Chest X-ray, AP view. Patient: 32 years old, sex M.
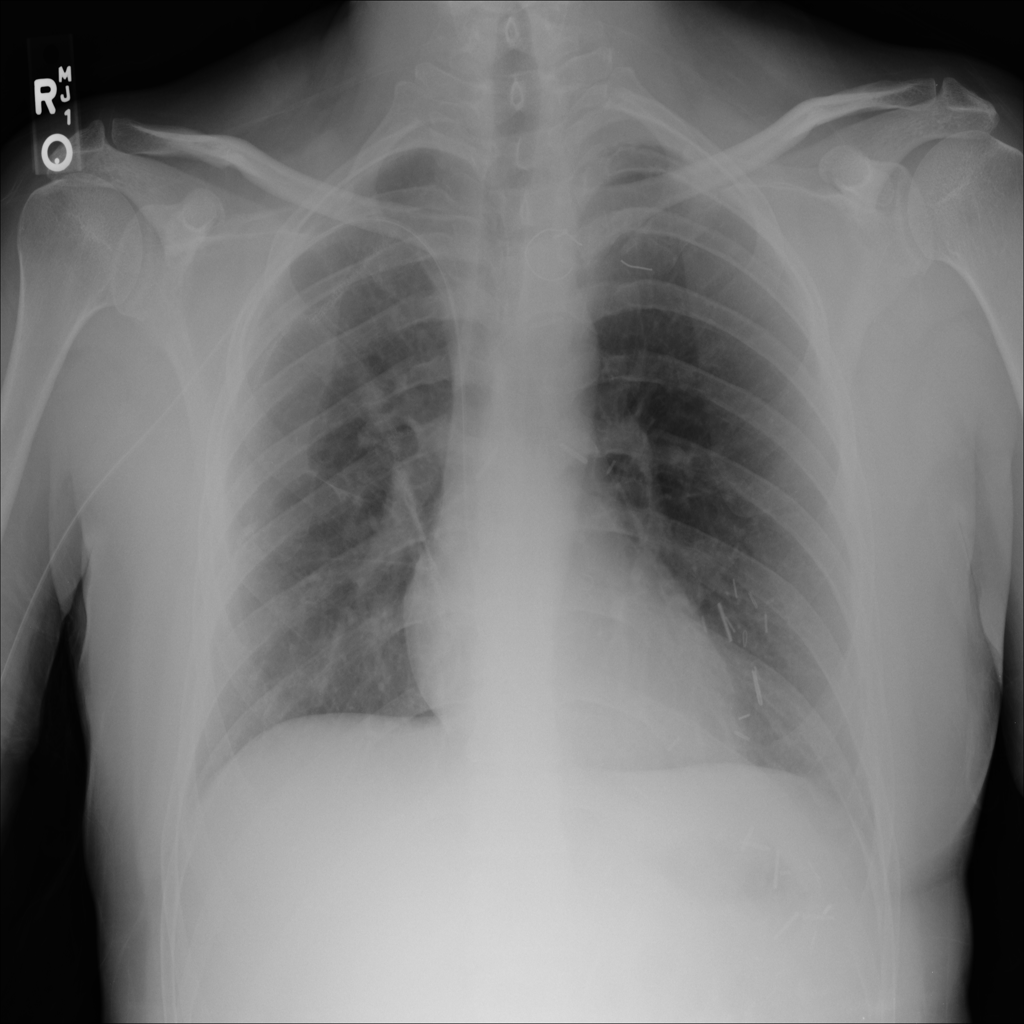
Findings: No Finding